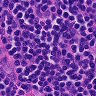
Metastatic tissue present: no